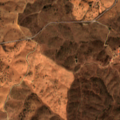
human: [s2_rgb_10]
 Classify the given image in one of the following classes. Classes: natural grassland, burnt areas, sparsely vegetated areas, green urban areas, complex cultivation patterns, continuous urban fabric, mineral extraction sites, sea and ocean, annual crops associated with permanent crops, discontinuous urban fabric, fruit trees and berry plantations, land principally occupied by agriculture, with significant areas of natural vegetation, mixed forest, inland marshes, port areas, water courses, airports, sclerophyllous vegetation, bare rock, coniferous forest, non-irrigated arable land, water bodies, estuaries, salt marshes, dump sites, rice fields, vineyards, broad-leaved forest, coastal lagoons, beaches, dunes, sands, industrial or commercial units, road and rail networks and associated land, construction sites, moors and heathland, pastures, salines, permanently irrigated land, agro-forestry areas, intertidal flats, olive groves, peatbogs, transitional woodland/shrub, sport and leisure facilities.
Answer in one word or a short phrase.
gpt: non-irrigated arable land, pastures, agro-forestry areas, transitional woodland/shrub